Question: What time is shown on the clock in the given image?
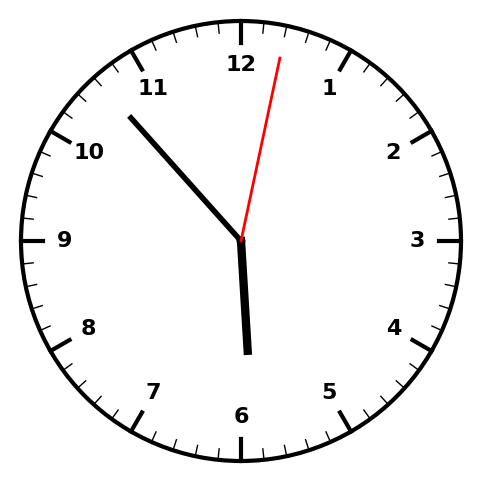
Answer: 05:53:02